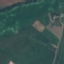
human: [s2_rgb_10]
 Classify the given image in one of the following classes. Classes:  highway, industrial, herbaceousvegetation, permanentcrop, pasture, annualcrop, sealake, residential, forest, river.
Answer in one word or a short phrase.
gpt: Pasture